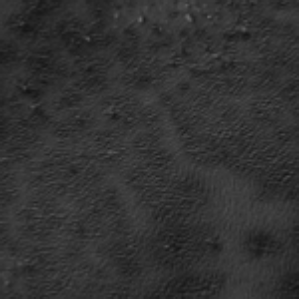
Label: frost